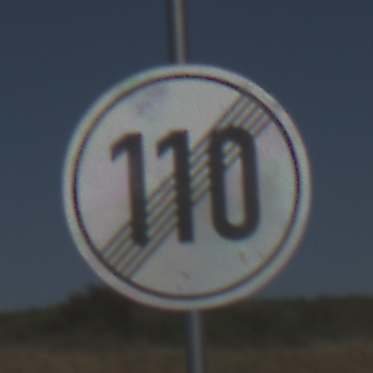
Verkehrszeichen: EndeGeschwindigkeit110
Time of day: Midday
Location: Outdoor (RoadRail)
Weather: Clear
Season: Summer
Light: Natural